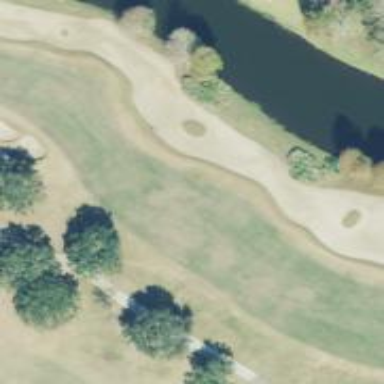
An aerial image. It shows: Golf hole.